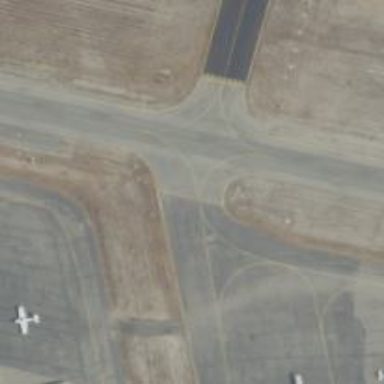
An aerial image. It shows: View of taxiway at the airport.